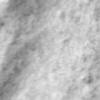
Label: no_change